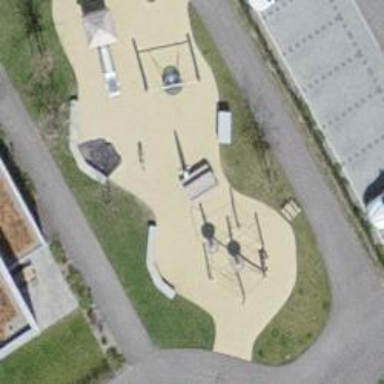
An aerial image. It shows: Playground is depicted in the image.